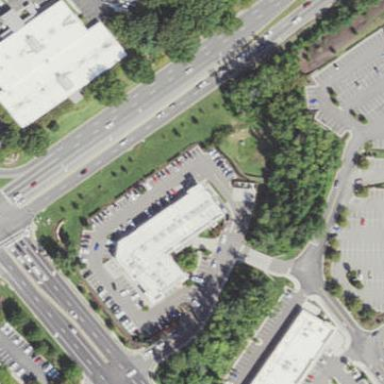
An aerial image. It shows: Retail building.